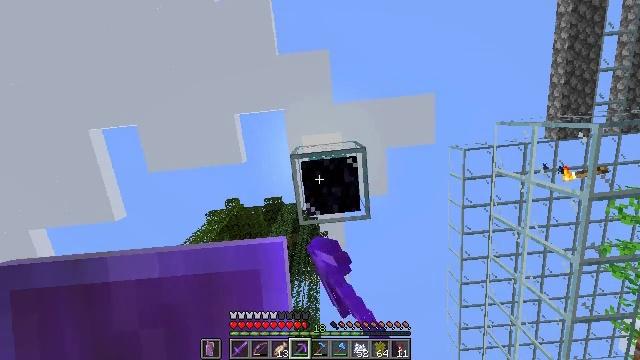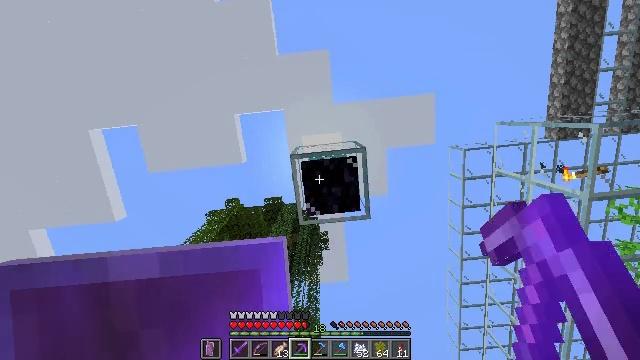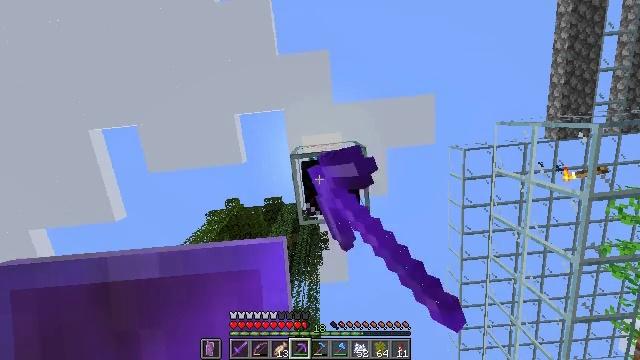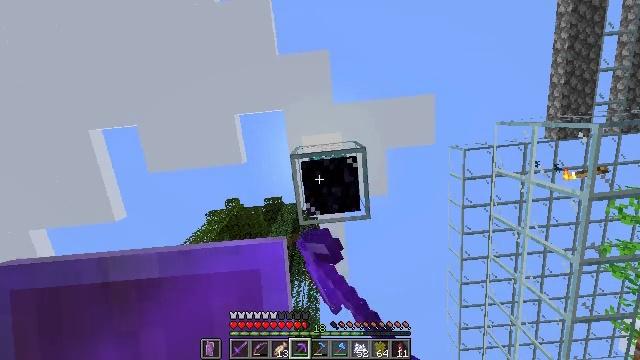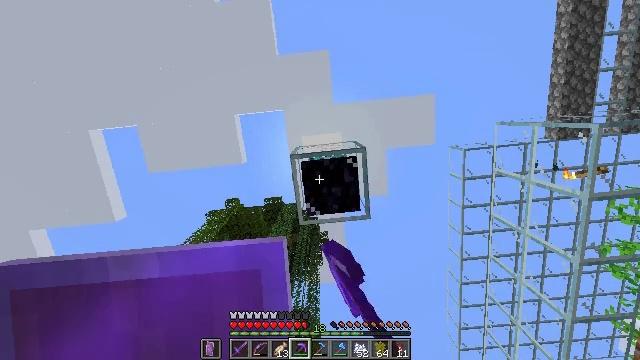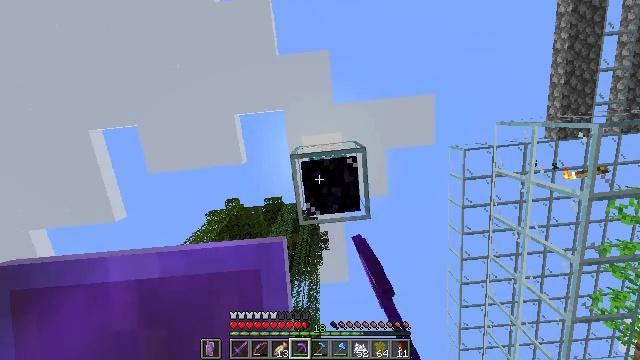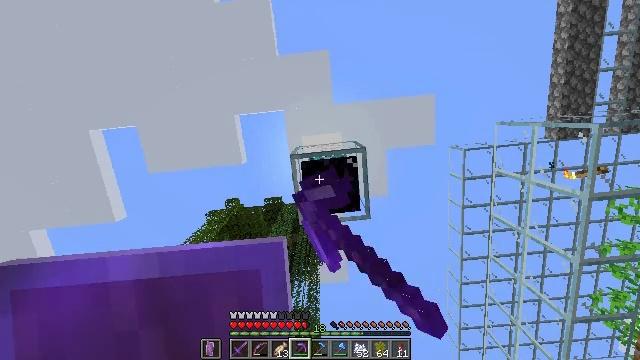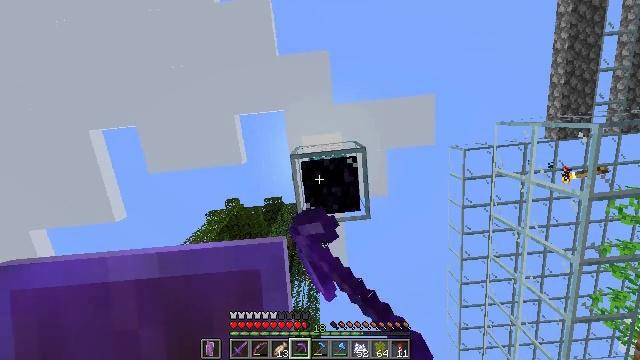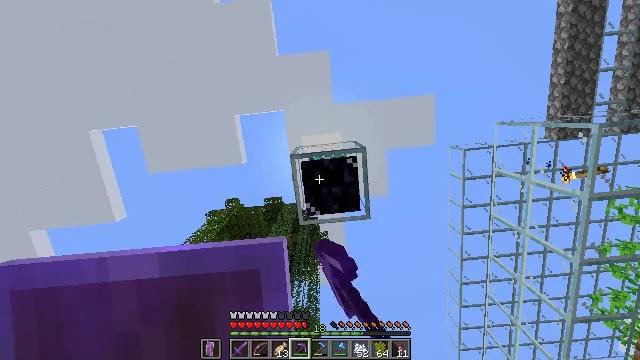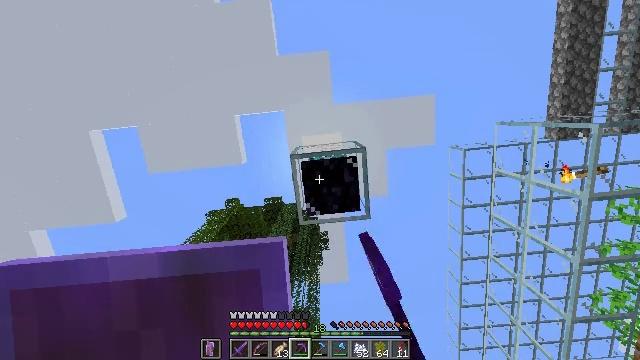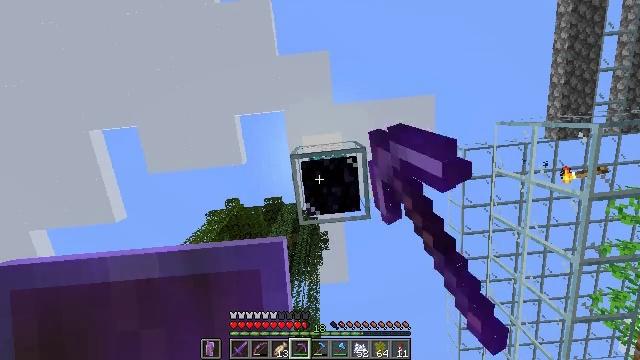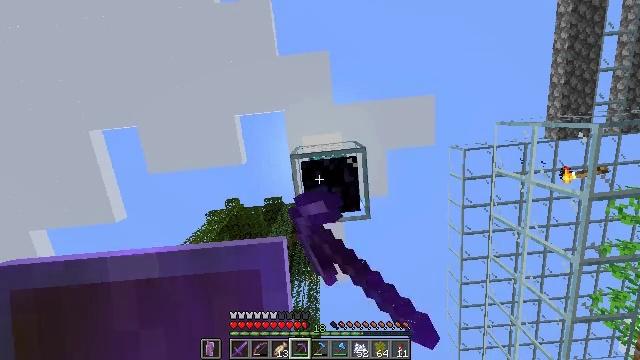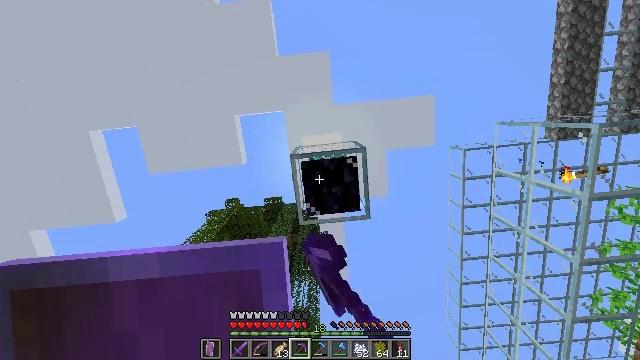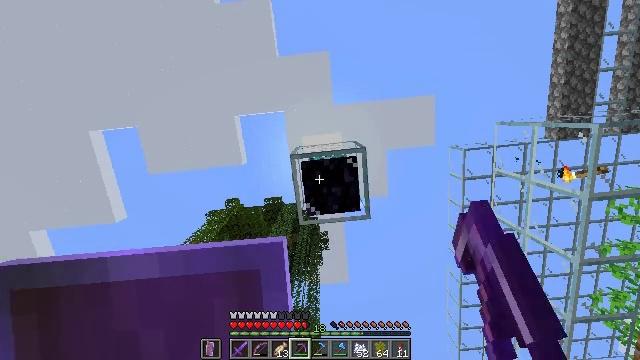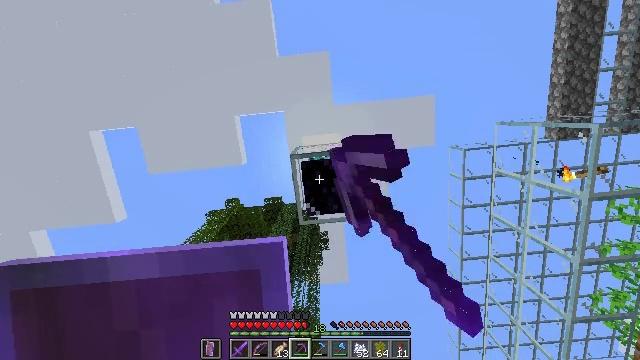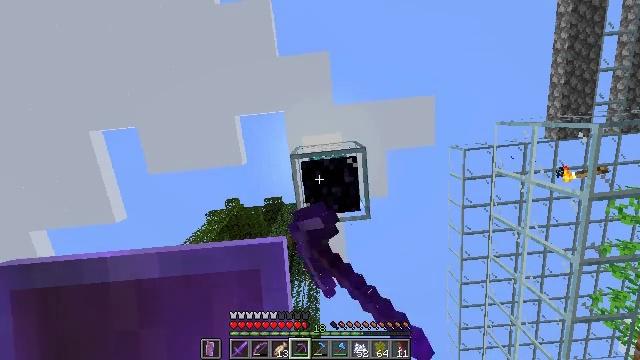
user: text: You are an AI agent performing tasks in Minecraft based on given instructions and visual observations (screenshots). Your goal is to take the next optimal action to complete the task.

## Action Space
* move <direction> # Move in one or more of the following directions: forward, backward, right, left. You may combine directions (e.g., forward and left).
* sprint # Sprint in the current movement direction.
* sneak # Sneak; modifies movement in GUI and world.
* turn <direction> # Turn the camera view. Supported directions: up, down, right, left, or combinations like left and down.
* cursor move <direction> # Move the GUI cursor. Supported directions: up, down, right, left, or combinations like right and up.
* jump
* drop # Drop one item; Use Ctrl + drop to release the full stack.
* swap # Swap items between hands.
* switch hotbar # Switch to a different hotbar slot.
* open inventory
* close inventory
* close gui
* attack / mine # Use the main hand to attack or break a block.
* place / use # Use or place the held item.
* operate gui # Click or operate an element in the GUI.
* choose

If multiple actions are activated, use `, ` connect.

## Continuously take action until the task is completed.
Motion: motion action
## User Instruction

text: Reclaim the beacon for reuse.
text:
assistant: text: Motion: attack / mine
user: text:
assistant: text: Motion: attack / mine
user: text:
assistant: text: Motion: attack / mine
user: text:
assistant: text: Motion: attack / mine
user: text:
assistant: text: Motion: attack / mine
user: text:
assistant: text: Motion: attack / mine
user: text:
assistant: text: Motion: attack / mine
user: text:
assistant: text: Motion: attack / mine
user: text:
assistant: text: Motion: attack / mine
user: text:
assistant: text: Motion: attack / mine
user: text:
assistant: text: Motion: attack / mine
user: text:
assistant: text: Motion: attack / mine
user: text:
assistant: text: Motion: attack / mine
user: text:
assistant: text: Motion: attack / mine
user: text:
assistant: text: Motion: attack / mine
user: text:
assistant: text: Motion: attack / mine
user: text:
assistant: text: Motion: attack / mine
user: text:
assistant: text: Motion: attack / mine
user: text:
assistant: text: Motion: attack / mine
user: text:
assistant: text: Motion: attack / mine
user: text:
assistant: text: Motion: attack / mine
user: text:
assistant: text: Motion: attack / mine
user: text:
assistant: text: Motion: attack / mine
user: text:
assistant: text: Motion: attack / mine
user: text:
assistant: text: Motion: attack / mine
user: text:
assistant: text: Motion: attack / mine
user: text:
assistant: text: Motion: attack / mine
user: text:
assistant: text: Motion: attack / mine
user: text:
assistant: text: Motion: attack / mine
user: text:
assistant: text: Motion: attack / mine